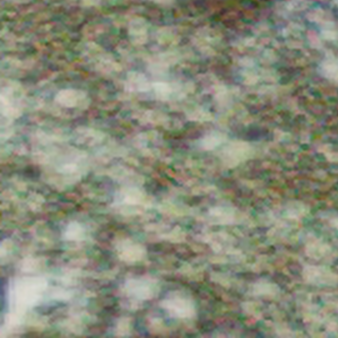
Label: other